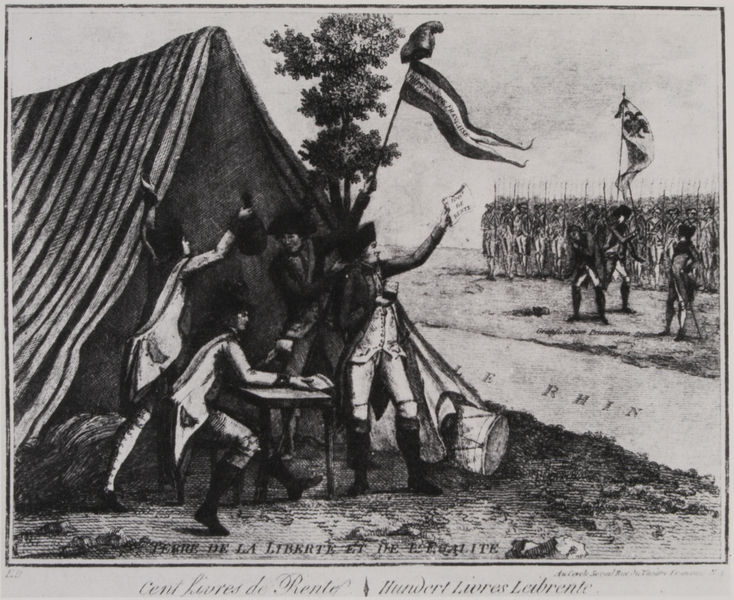
Titel: Hundert livres Leibrente für deutsche Deserteure
Künstler: François Bonneville
Standort: Paris
Institution: Bibliothèque Nationale.
Schlagwörter: adler, baum, himmel, kampf, schatten, wasser, weiß, fluss, sitzen, ufer, frankreich, grau, licht, männer, schwarz, tisch, weg, feier, jung, mütze, gesten, erde, sitzend, blatt, deutschland, kopfbedeckung, schrift, papier, fahnen, fahne, flagge, grafik, französisch, banner, franzosen, krieg, schlacht, tricolore, soldaten, karikatur, wein, inschrift, france, gestreift, deutsch, zettel, druck, schwarz-weiß, druckgrafik, radierung, stich, blanc, noir, militär, revolution, text, uniform, uniformen, waffen, zeitung, soldat, beschriftung, napoleon, offizier, stiefel, trommel, vertrag, armee, heer, marsch, wimpel, österreich, brief, freiheit, regiment, lanzen, kaiserreich, postkarte, kupferstich, gravure, arbre, gruß, marschieren, fleuve, egalite, französische revolution, liberte, preußen, jakobiner, druch, infanterie, brüderlichkeit, gleichheit, zelt, allemand, lager, winken, vin, grüßen, rhein, croquis, dessin, inscription, dokumentation, bajonett, bürgerkrieg, trommeln, fusain, terre, artikel, plume, drapeau, truppen, aufmarsch, histoire, allemagne, soldats, victoire, table, reichsadler, stehenw, rivière, bataille, general, guerre, hommes, armeen, depesche, camp, livres, bonnet, phrygenmütze, phrygien, révolutionnaire, tente, officiers, traité, feldherrn, jakobinermütze, wedeln, strategie, rheinland, garde, soldateska, hundert, auszahlung, drei soldaten, bonnet ^hrygien, cent, expansion, leibrente, propagande, rente, rhin, terrre, vetrag, bonnet phrygien, taktik, xviii, troupes, révolution française, troupe, etendard, mots, légende, alscace lorraine, kreg, arbre de la liberté, étendards, géographie, frigien, legion, bataillon, bataillons, formation, prussiens, allamans, allemands, armée allemande, terre de la liberté et de l'égalité, tambour, revolutionsgarde, commendant